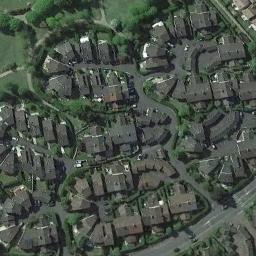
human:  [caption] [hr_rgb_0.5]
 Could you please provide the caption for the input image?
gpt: A dense residential area has a lot of greenery and lots of houses of the same style while some roads go through the residential area .

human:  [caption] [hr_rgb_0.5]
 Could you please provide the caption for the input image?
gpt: In densely populated areas there are many roads and densely arranged houses and trees of varying sizes and shapes as well as large lawns .

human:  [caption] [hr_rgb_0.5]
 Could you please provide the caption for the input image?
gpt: Residential houses stand in three rows .

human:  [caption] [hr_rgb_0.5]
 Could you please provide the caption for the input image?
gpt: The dense residential is on the grass next to the road and trees .

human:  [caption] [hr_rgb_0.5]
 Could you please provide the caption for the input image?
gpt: There are many black buildings with lawns around on dense residential area .